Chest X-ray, PA view. Patient: 64 years old, sex F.
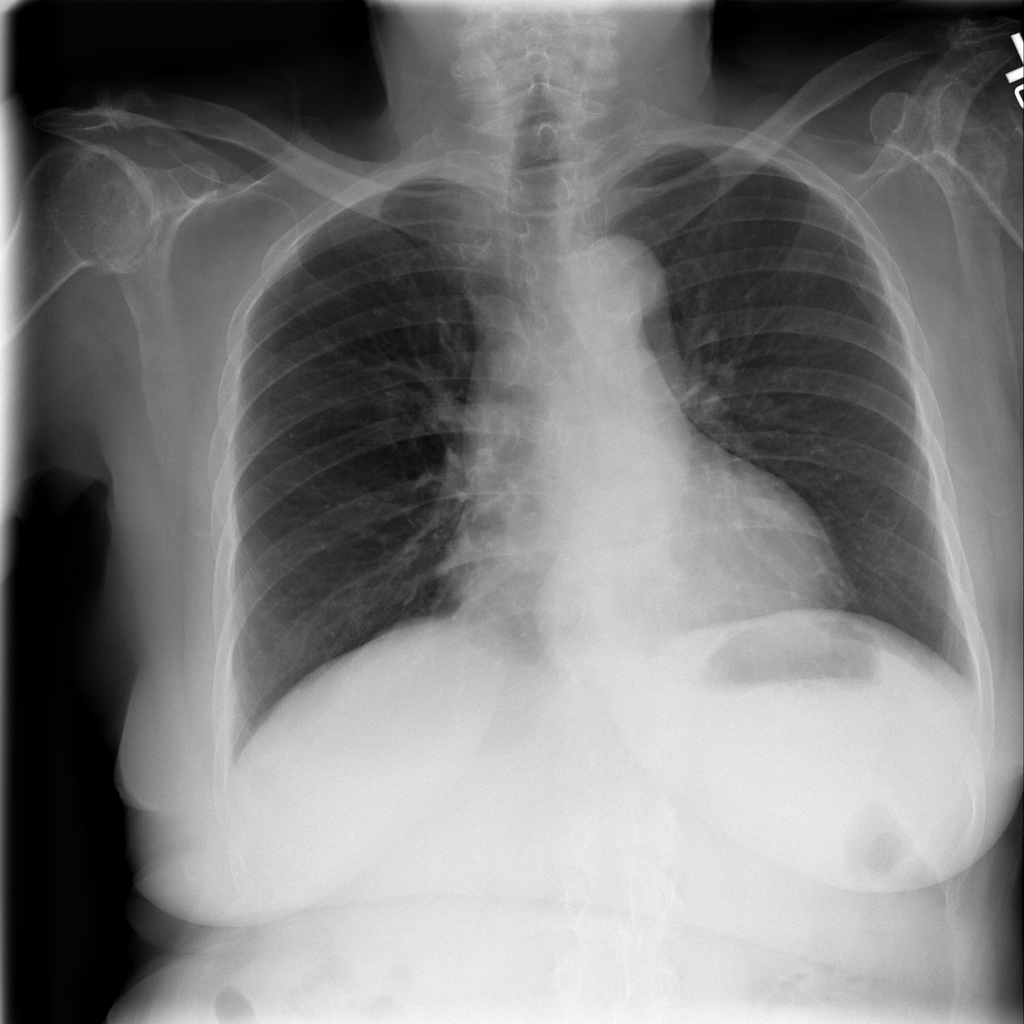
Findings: No Finding